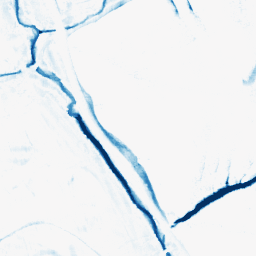
Category: morphological
Decomposition family: morphological_rect
Decomposition parameters: operation: closing
width: 10
height: 10
Upsampling method: sinc_blackman
Upsampling parameters: scale: 4
kernel_size: 16
Upsampling scale: 4